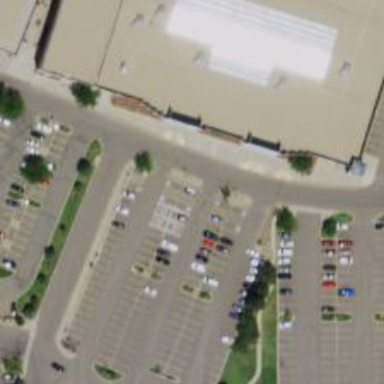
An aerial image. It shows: Parking space.